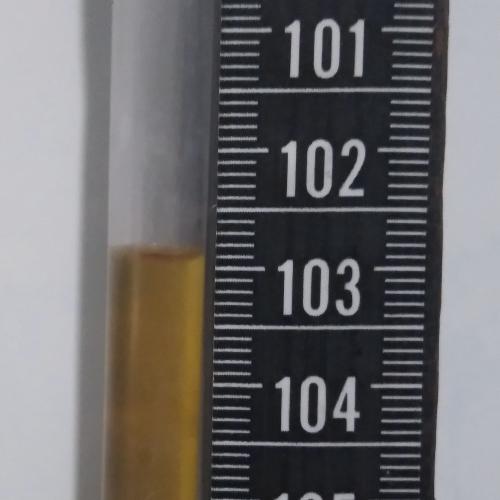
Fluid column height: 102.9 cm